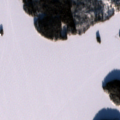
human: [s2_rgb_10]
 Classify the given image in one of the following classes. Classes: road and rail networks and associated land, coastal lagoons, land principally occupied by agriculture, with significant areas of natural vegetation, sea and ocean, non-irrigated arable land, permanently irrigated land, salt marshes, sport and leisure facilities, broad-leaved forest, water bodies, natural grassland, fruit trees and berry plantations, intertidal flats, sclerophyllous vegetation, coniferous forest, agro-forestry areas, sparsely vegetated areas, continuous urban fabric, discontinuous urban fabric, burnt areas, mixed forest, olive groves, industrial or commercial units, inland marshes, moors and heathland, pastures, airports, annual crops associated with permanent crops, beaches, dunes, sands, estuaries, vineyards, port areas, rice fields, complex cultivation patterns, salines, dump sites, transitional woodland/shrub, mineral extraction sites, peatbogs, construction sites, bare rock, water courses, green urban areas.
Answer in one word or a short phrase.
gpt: mixed forest, water bodies